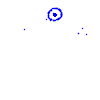
Particle: proton